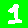
Digit: 1